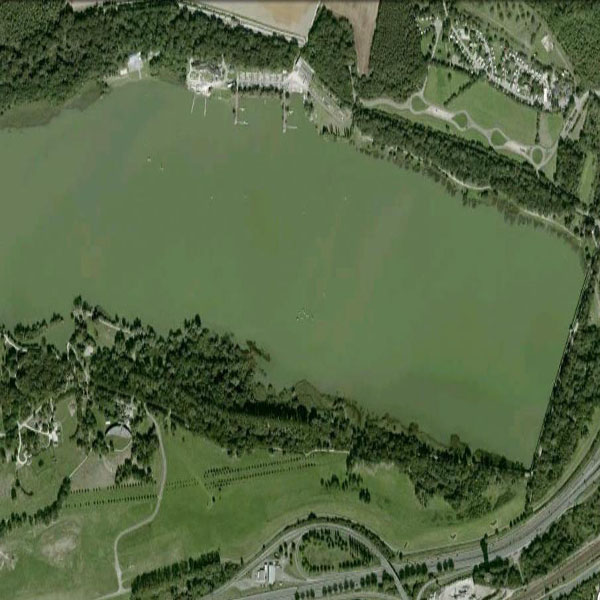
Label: Pond